Question: I wonder whether you chaps can see why the Google results description for this website:
<URL>
Is showing as:

When the Meta Description says:
'''
<meta name="Description" content="Eastnor Land Rover Show, it's time to welcome you and the best 4x4 by far to it's ancestral home, Eastnor Castle. Taking place over 25th-26th August 2012">
'''
Thanks
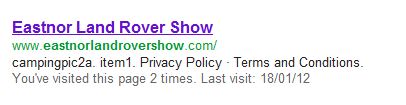
Answer: Google does not usually use the meta tag for its description, it will usually take the some text from within the body tag.
> campingpic2a. item1. Privacy Policy - Terms and Conditions
Areas of code google is taking your text from:
'''
<img src="Resources/campingpic2a.jpeg" border=0 width=256 height=110
alt="campingpic2a" style="float:left">
'''
'''
<div id="item9" style="position:absolute; left:10px; top:818px; width:93px; height:15px; z-index:2; overflow:visible">
<p class="f-lp"><span class="style3"><strong><span class="style11"><a href="privacypolicy.html"><span class="style30" style="text-decoration:underline">Privacy Policy</span></a></span></strong></span></p>
</div>
<div id="item9a" style="position:absolute; left:108px; top:818px; width:109px; height:13px; z-index:3; overflow:visible">
<p class="f-lp"><span class="style3"><strong><span class="style11"><a href="termsandconditio.html"><span class="style30" style="text-decoration:underline">Terms and Conditions</span></a></span></strong></span></p>
</div>
'''
The reason this is being used as google's description is because your source only only contains footer links and the alt for your image maps main image.
Maintaining a description meta tag is important, just not for google.
If you want google to be able to read your content easily you need to put your headers in h tags, content in p tags and menus in lists.